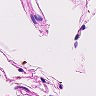
Metastatic tissue present: no